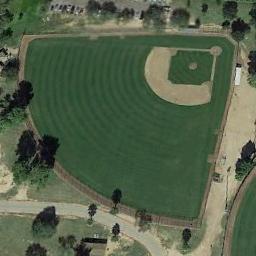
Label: baseball_diamond